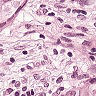
Metastatic tissue present: yes